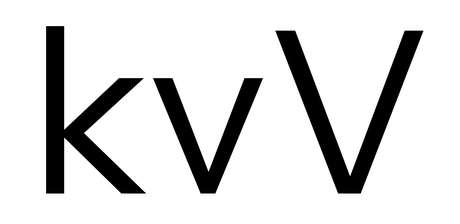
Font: InstrumentSans_Regular